Interaction volume radius: 10 \u00c5
Interaction volume height: 30 \u00c5
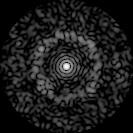
Disorder parameter: 0.7784